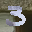
Label: 3